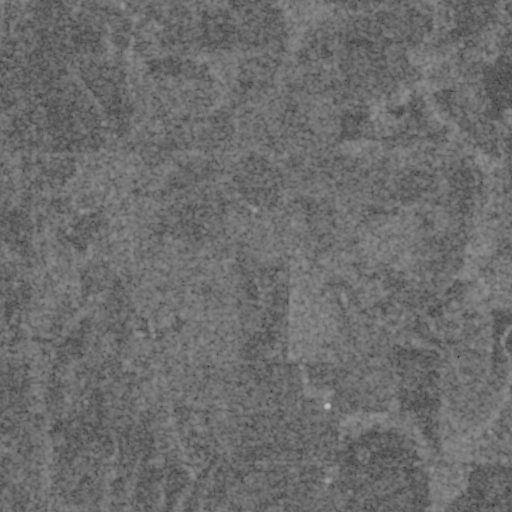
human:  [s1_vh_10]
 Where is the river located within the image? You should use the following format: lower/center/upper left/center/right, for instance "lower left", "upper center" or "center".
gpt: The river is located in the lower of the image.
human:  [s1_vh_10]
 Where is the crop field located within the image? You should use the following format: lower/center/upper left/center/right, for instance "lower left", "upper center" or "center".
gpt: There is no crop field in the image.

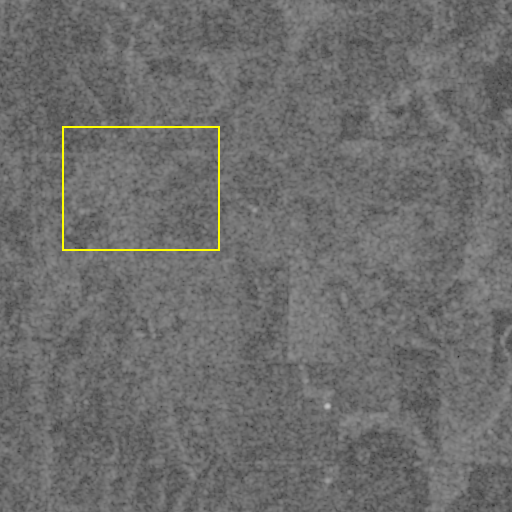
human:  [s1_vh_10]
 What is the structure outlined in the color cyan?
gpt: There is no cyan outline.
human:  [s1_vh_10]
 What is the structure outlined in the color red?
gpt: There is no structure outlined in red.